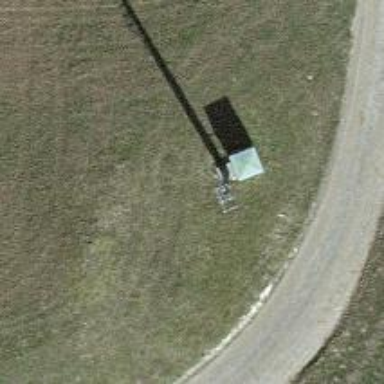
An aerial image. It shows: Concrete power pole with distribution transformer.